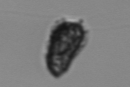
Label: Syracosphaera_pulchra